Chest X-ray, AP view. Patient: 19 years old, sex F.
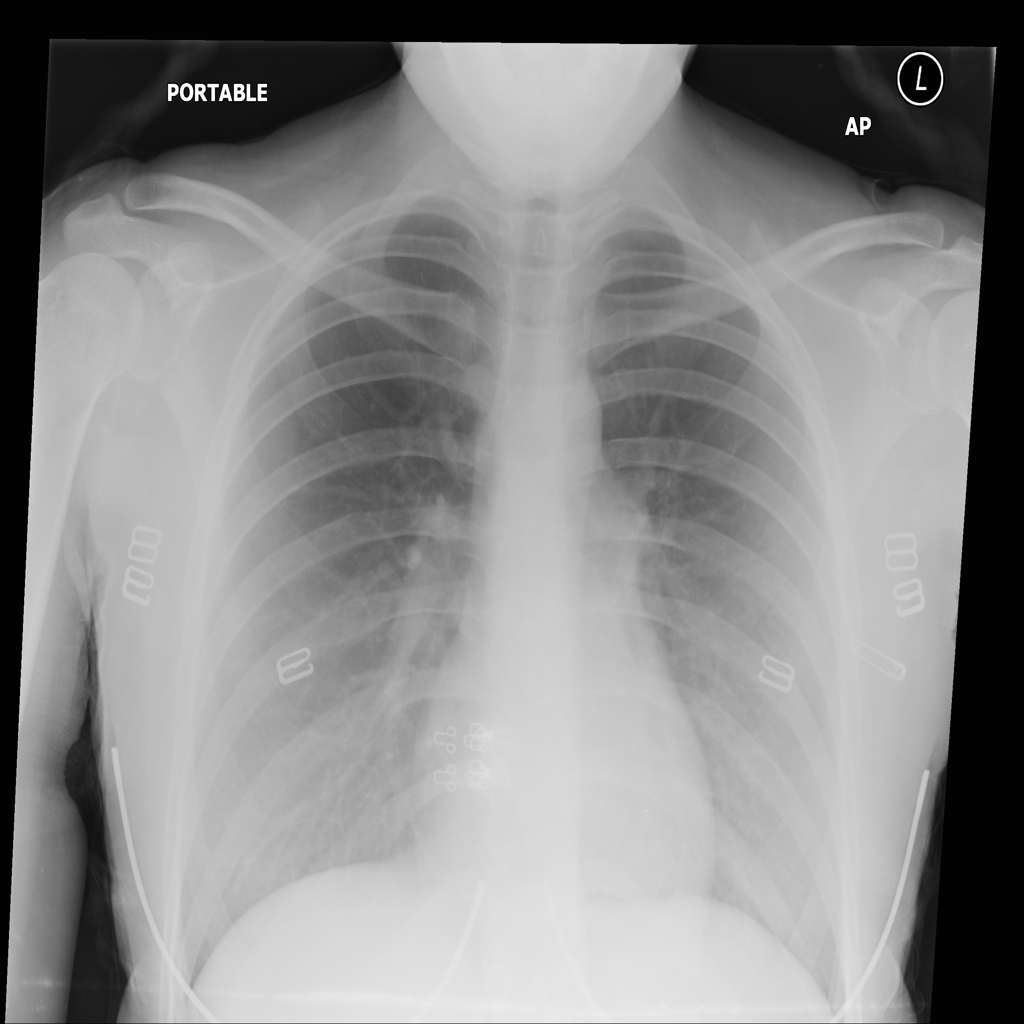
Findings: No Finding